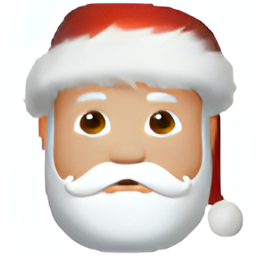
Name: father christmas
Emoji: 🎅🏼
Group: People & Body
Sub-group: person-fantasy